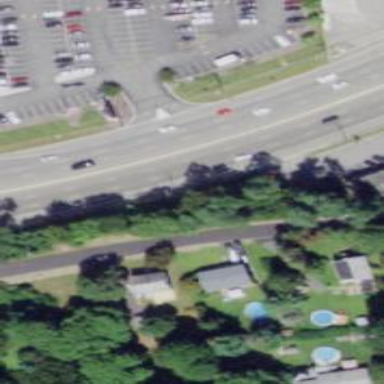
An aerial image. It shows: Trunk highway.